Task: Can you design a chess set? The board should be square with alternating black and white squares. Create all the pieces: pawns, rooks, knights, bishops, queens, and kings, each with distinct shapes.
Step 582:
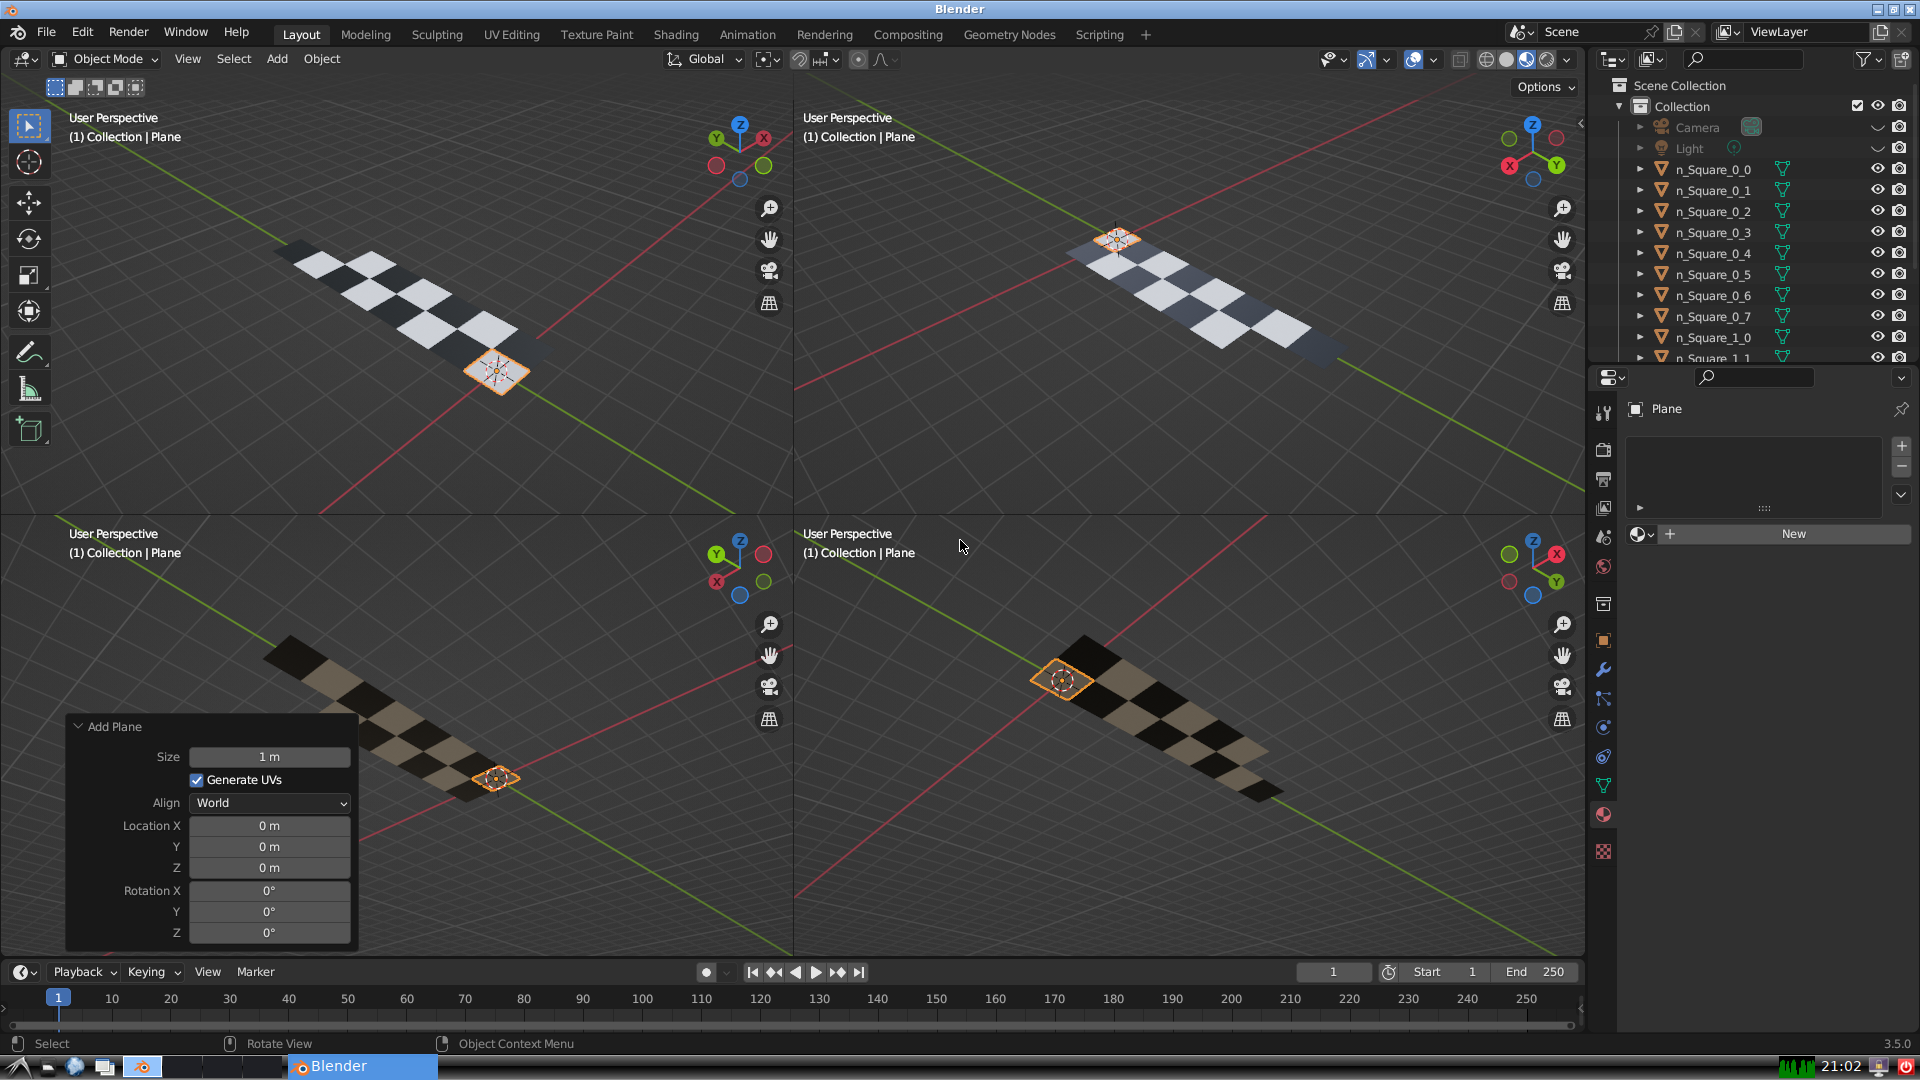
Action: {"mouse_move": [270, 826]}